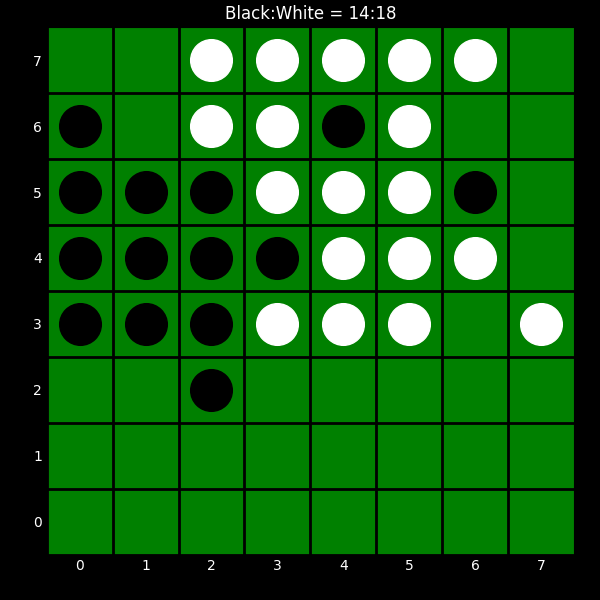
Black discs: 14
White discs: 18